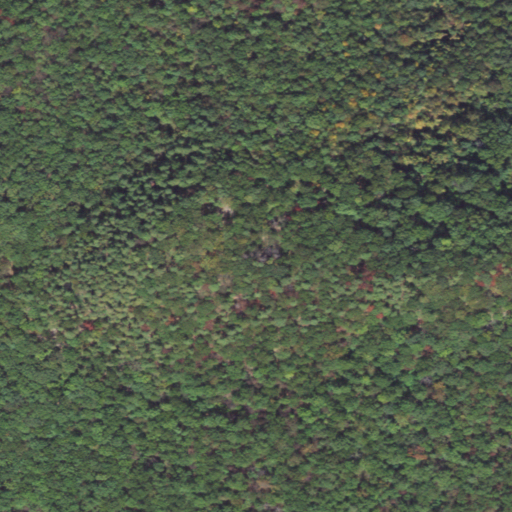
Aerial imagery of mountain in Pennsylvania named White Rocks containing deciduous forest and mixed forest